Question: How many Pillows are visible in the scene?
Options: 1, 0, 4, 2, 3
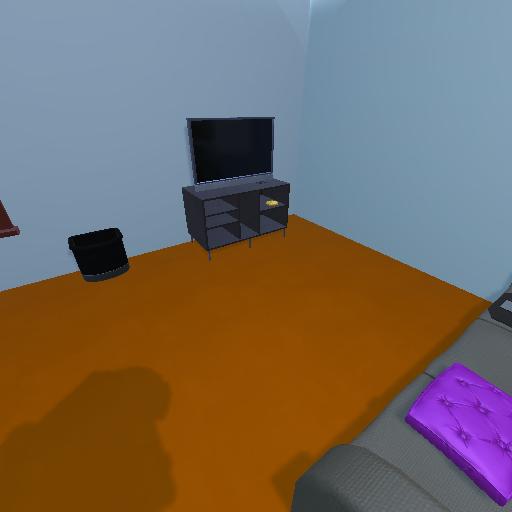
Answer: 1